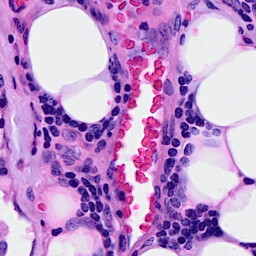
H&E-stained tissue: Breast